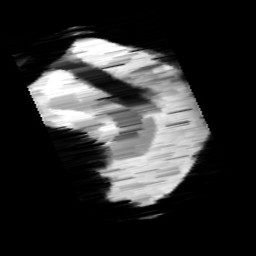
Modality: minIP
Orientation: sagittal
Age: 11
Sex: female
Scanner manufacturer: siemens
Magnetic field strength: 3 T
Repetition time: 0.027 s
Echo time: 0.02 s